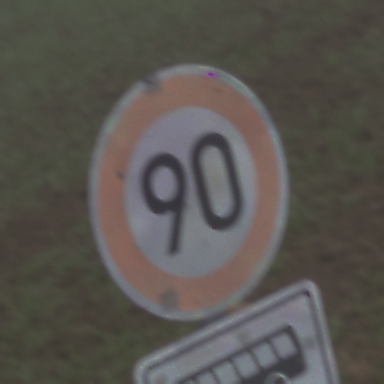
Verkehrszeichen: Geschwindigkeit90
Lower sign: HinweisDurchSinnbild13
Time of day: MorningAfternoon
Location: Outdoor (RoadRail)
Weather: Overcast
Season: NotSpecified
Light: Natural